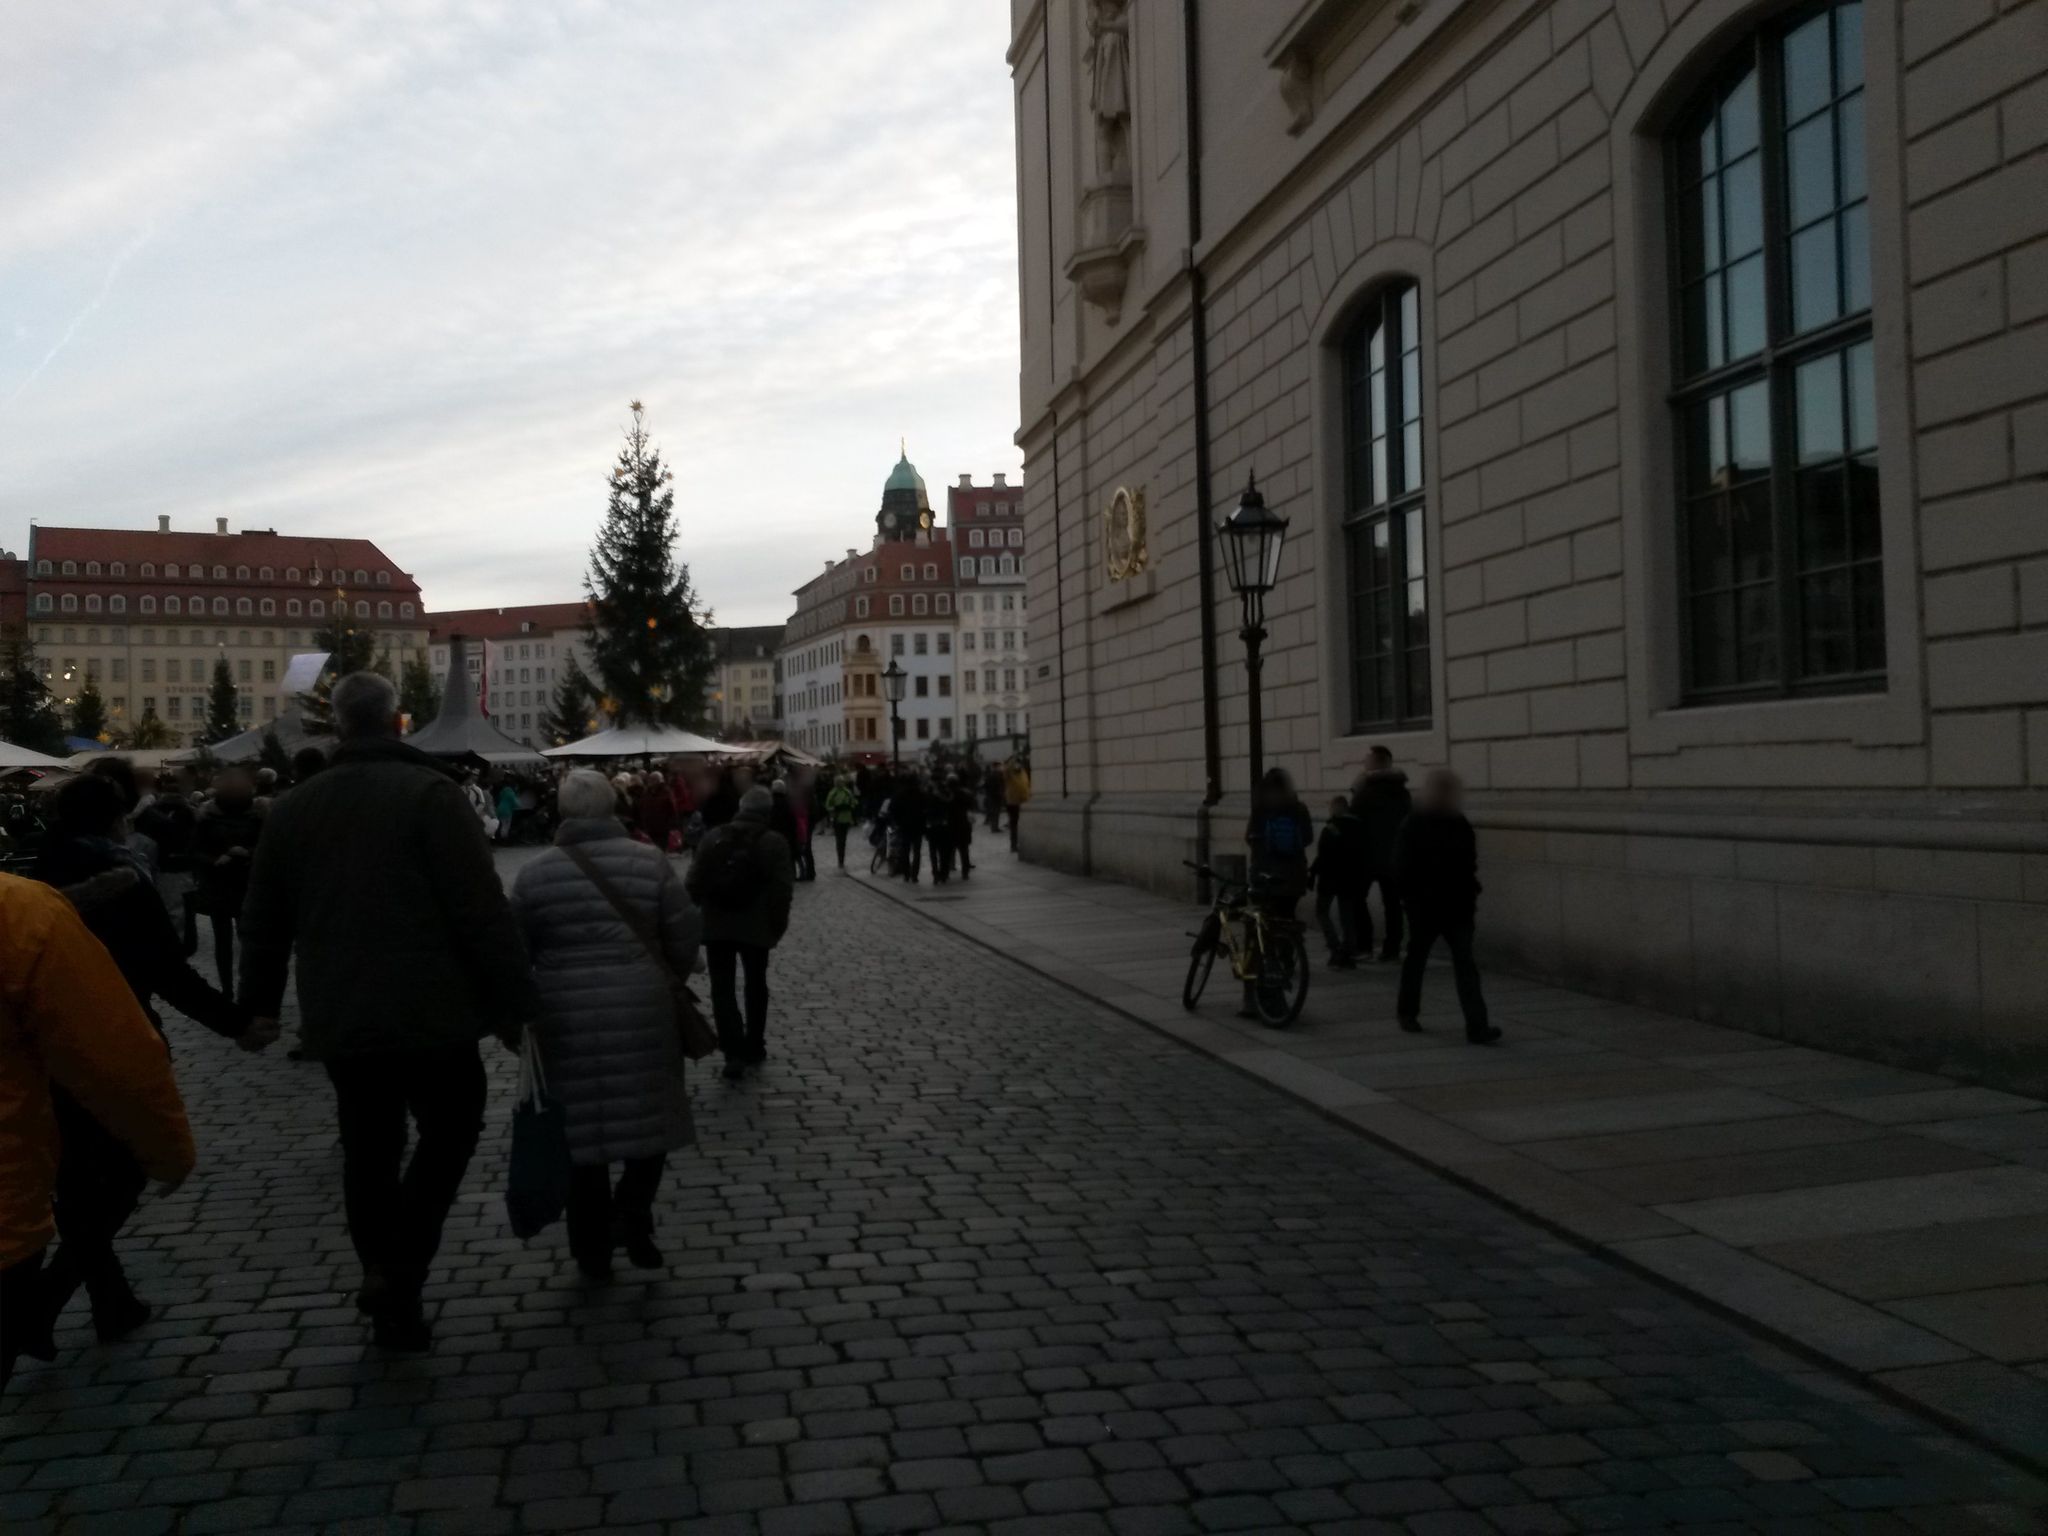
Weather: clear
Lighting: day
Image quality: good
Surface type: walking surface
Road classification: corridor, pedestrian
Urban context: urban centre
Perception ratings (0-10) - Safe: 9, Lively: 7.61, Beautiful: 3.98, Boring: 7.15, Depressing: 2.54, Wealthy: 9.44